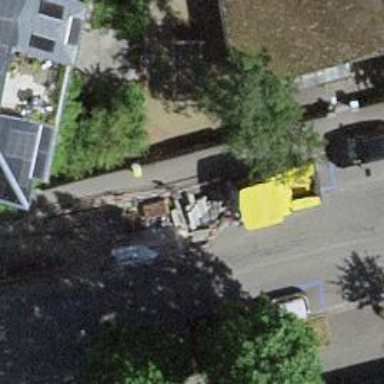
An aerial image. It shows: Post box is visible.